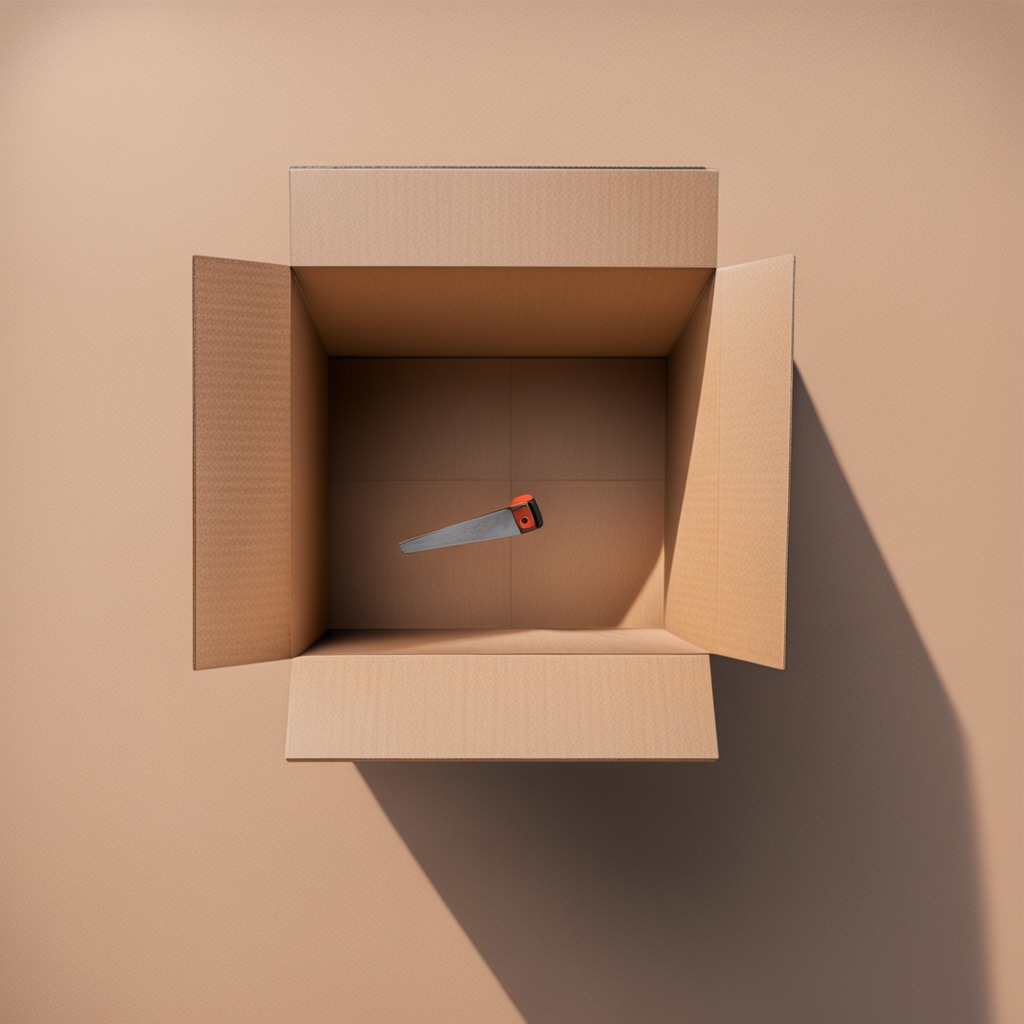
A handheld metal saw is lying on the cardboard box surface.